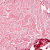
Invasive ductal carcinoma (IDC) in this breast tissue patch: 0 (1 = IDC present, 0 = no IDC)